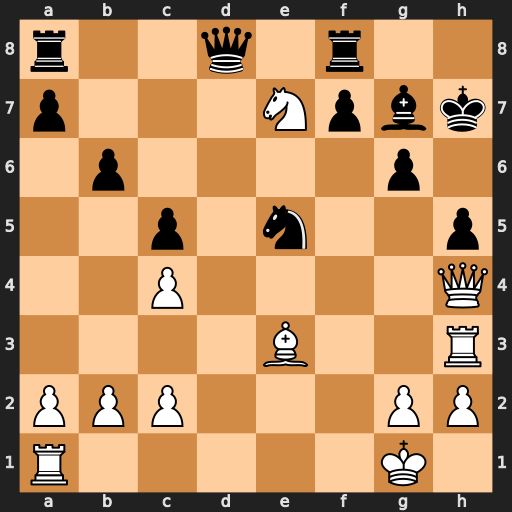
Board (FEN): r2q1r2/p3Npbk/1p4p1/2p1n2p/2P4Q/4B2R/PPP3PP/R5K1
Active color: w
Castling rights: -
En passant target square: -
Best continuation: Qxh5+ gxh5 Rxh5+ Bh6 Bxh6 Qd4+ Be3+